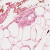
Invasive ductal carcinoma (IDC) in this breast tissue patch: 0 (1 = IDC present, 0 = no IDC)